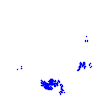
Particle: electron